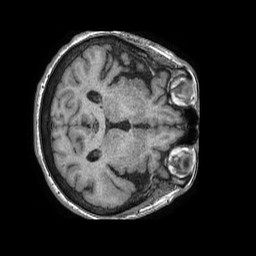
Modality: T1w
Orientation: axial
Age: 71
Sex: female
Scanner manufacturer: philips
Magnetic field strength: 1.5 T
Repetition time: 0.007517 s
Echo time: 0.003427 s